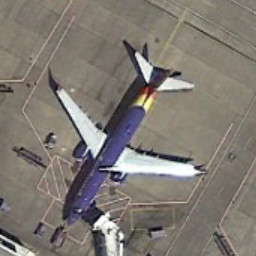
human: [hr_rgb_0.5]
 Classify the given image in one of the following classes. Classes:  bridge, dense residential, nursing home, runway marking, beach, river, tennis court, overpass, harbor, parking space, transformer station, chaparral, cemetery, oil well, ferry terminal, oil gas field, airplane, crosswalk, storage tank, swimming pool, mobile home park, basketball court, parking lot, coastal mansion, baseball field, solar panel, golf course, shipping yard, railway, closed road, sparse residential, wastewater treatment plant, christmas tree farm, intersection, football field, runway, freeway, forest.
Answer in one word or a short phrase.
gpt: airplane